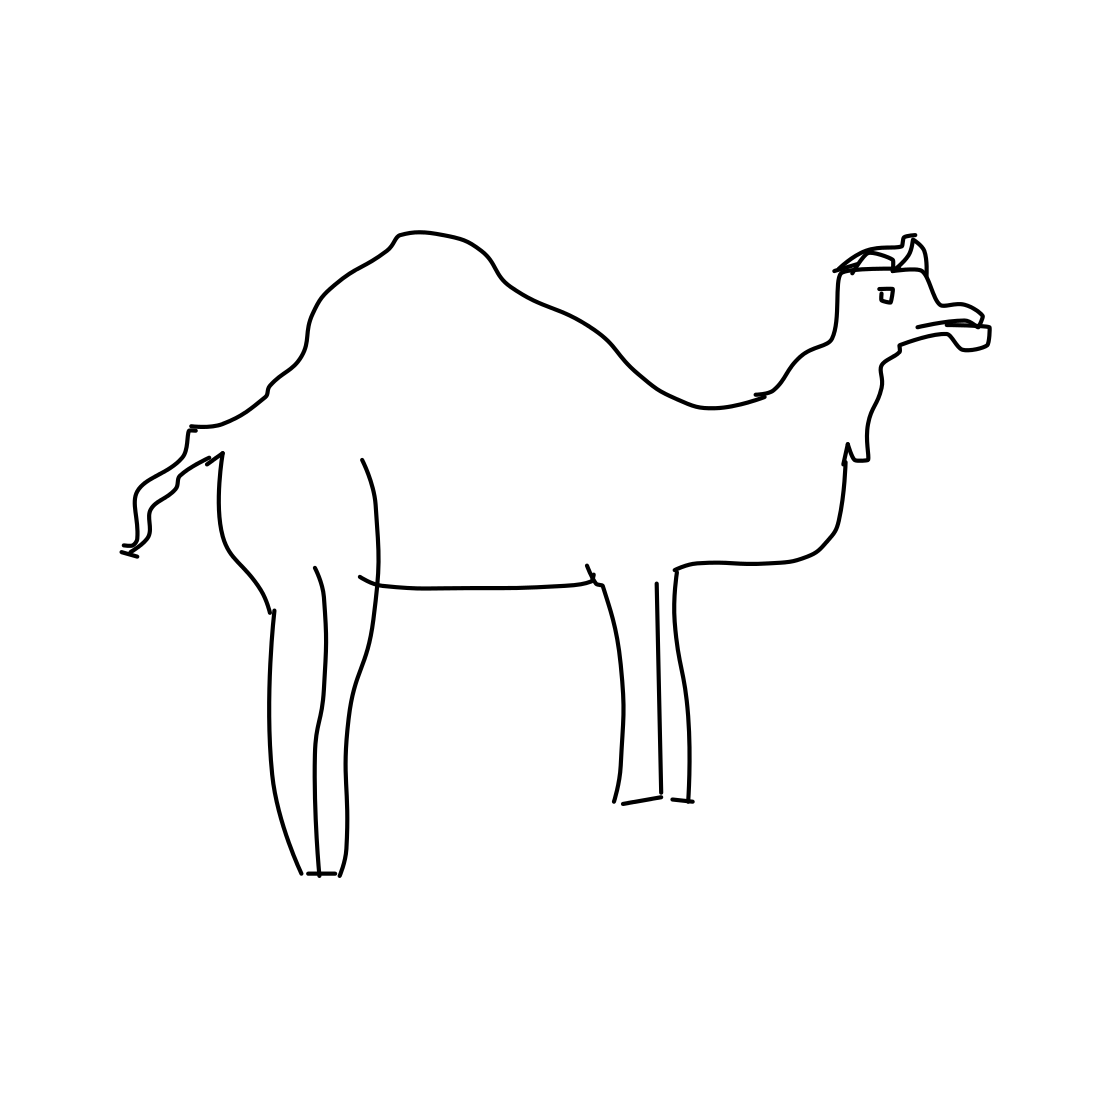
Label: camel